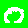
Digit: 0